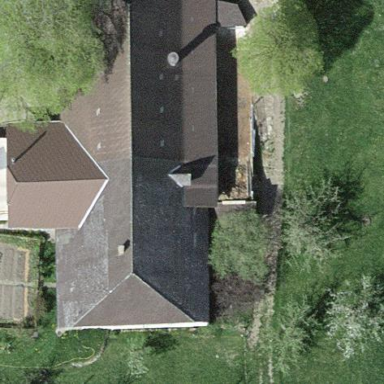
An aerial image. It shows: Farm building.